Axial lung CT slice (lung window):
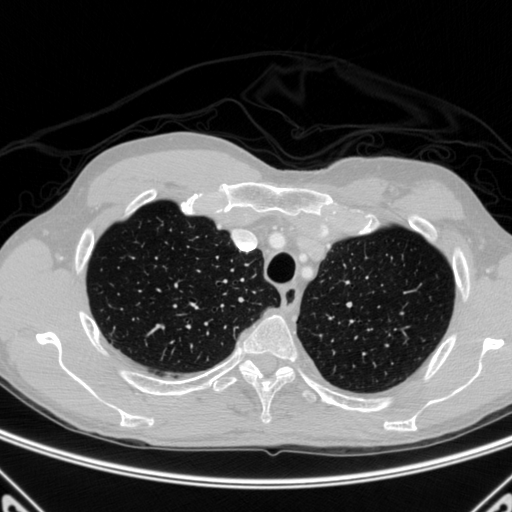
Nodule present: no